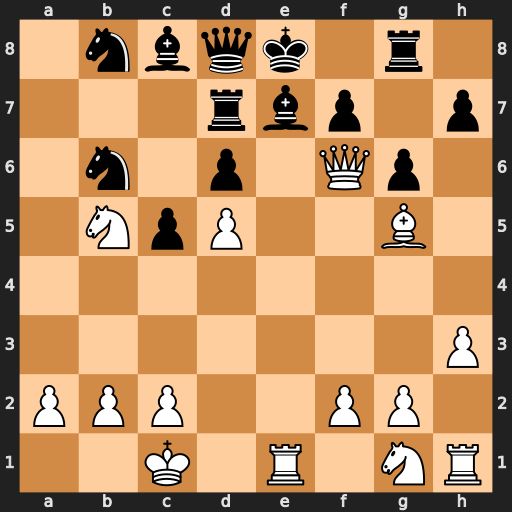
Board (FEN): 1nbqk1r1/3rbp1p/1n1p1Qp1/1NpP2B1/8/7P/PPP2PP1/2K1R1NR
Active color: w
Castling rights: -
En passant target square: -
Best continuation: Nxd6+ Rxd6 Rxe7+ Qxe7 Qxe7#